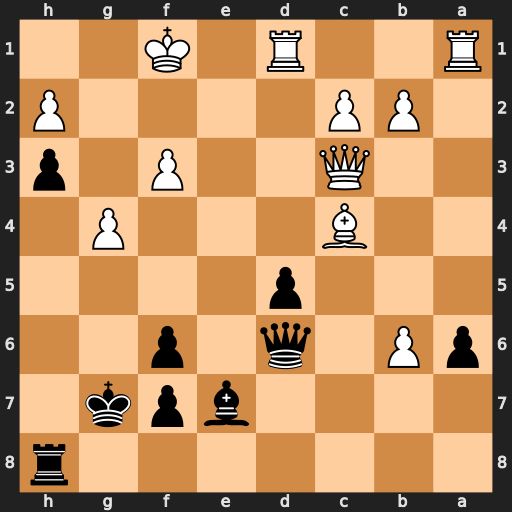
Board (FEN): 7r/4bpk1/pP1q1p2/3p4/2B3P1/2Q2P1p/1PP4P/R2R1K2
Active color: b
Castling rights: -
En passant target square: -
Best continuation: Qxh2 Rd2 Qh1+